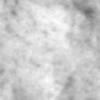
Label: no_change